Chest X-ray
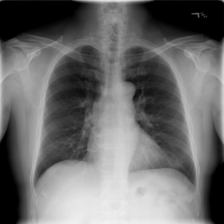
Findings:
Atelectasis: negative
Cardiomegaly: negative
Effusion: negative
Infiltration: negative
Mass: negative
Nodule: negative
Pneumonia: negative
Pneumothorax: negative
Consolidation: negative
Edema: negative
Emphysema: negative
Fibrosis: negative
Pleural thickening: negative
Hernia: negative